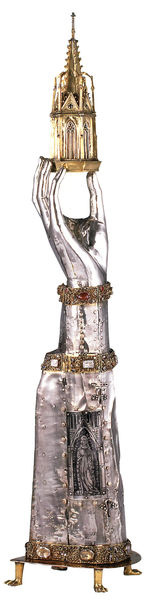
Titel: Armreliquiar der Beatrix von Holte
Institution: Essen, Domschatz
Schlagwörter: hand, finger, schmuck, haus, arm, silber, stein, kirche, figur, gold, edelsteine, gotik, turm, skulptur, statue, füße, fels, glänzend, metall, foto, gefäß, verziert, armreif, baldachin, heilige, maria, haltend, blech, reliquie, sakral, rubin, fiale, reliquiar, sakramentshaus, spiz, voprarm, vorarm